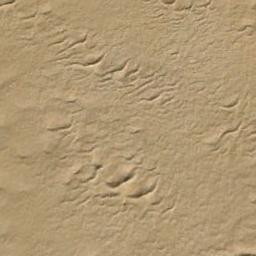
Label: desert